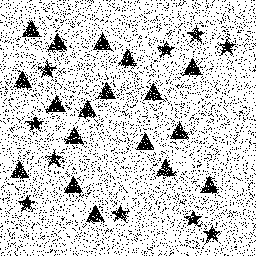
Squares: 0
Triangles: 18
Stars: 10
Total shapes: 28